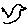
Label: bird